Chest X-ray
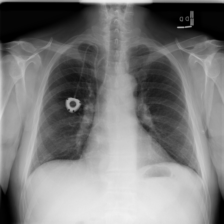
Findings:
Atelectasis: negative
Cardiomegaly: negative
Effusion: negative
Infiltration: negative
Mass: negative
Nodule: negative
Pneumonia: negative
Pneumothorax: negative
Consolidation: negative
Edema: negative
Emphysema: negative
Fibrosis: negative
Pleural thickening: negative
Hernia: negative